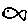
Label: fish